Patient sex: F
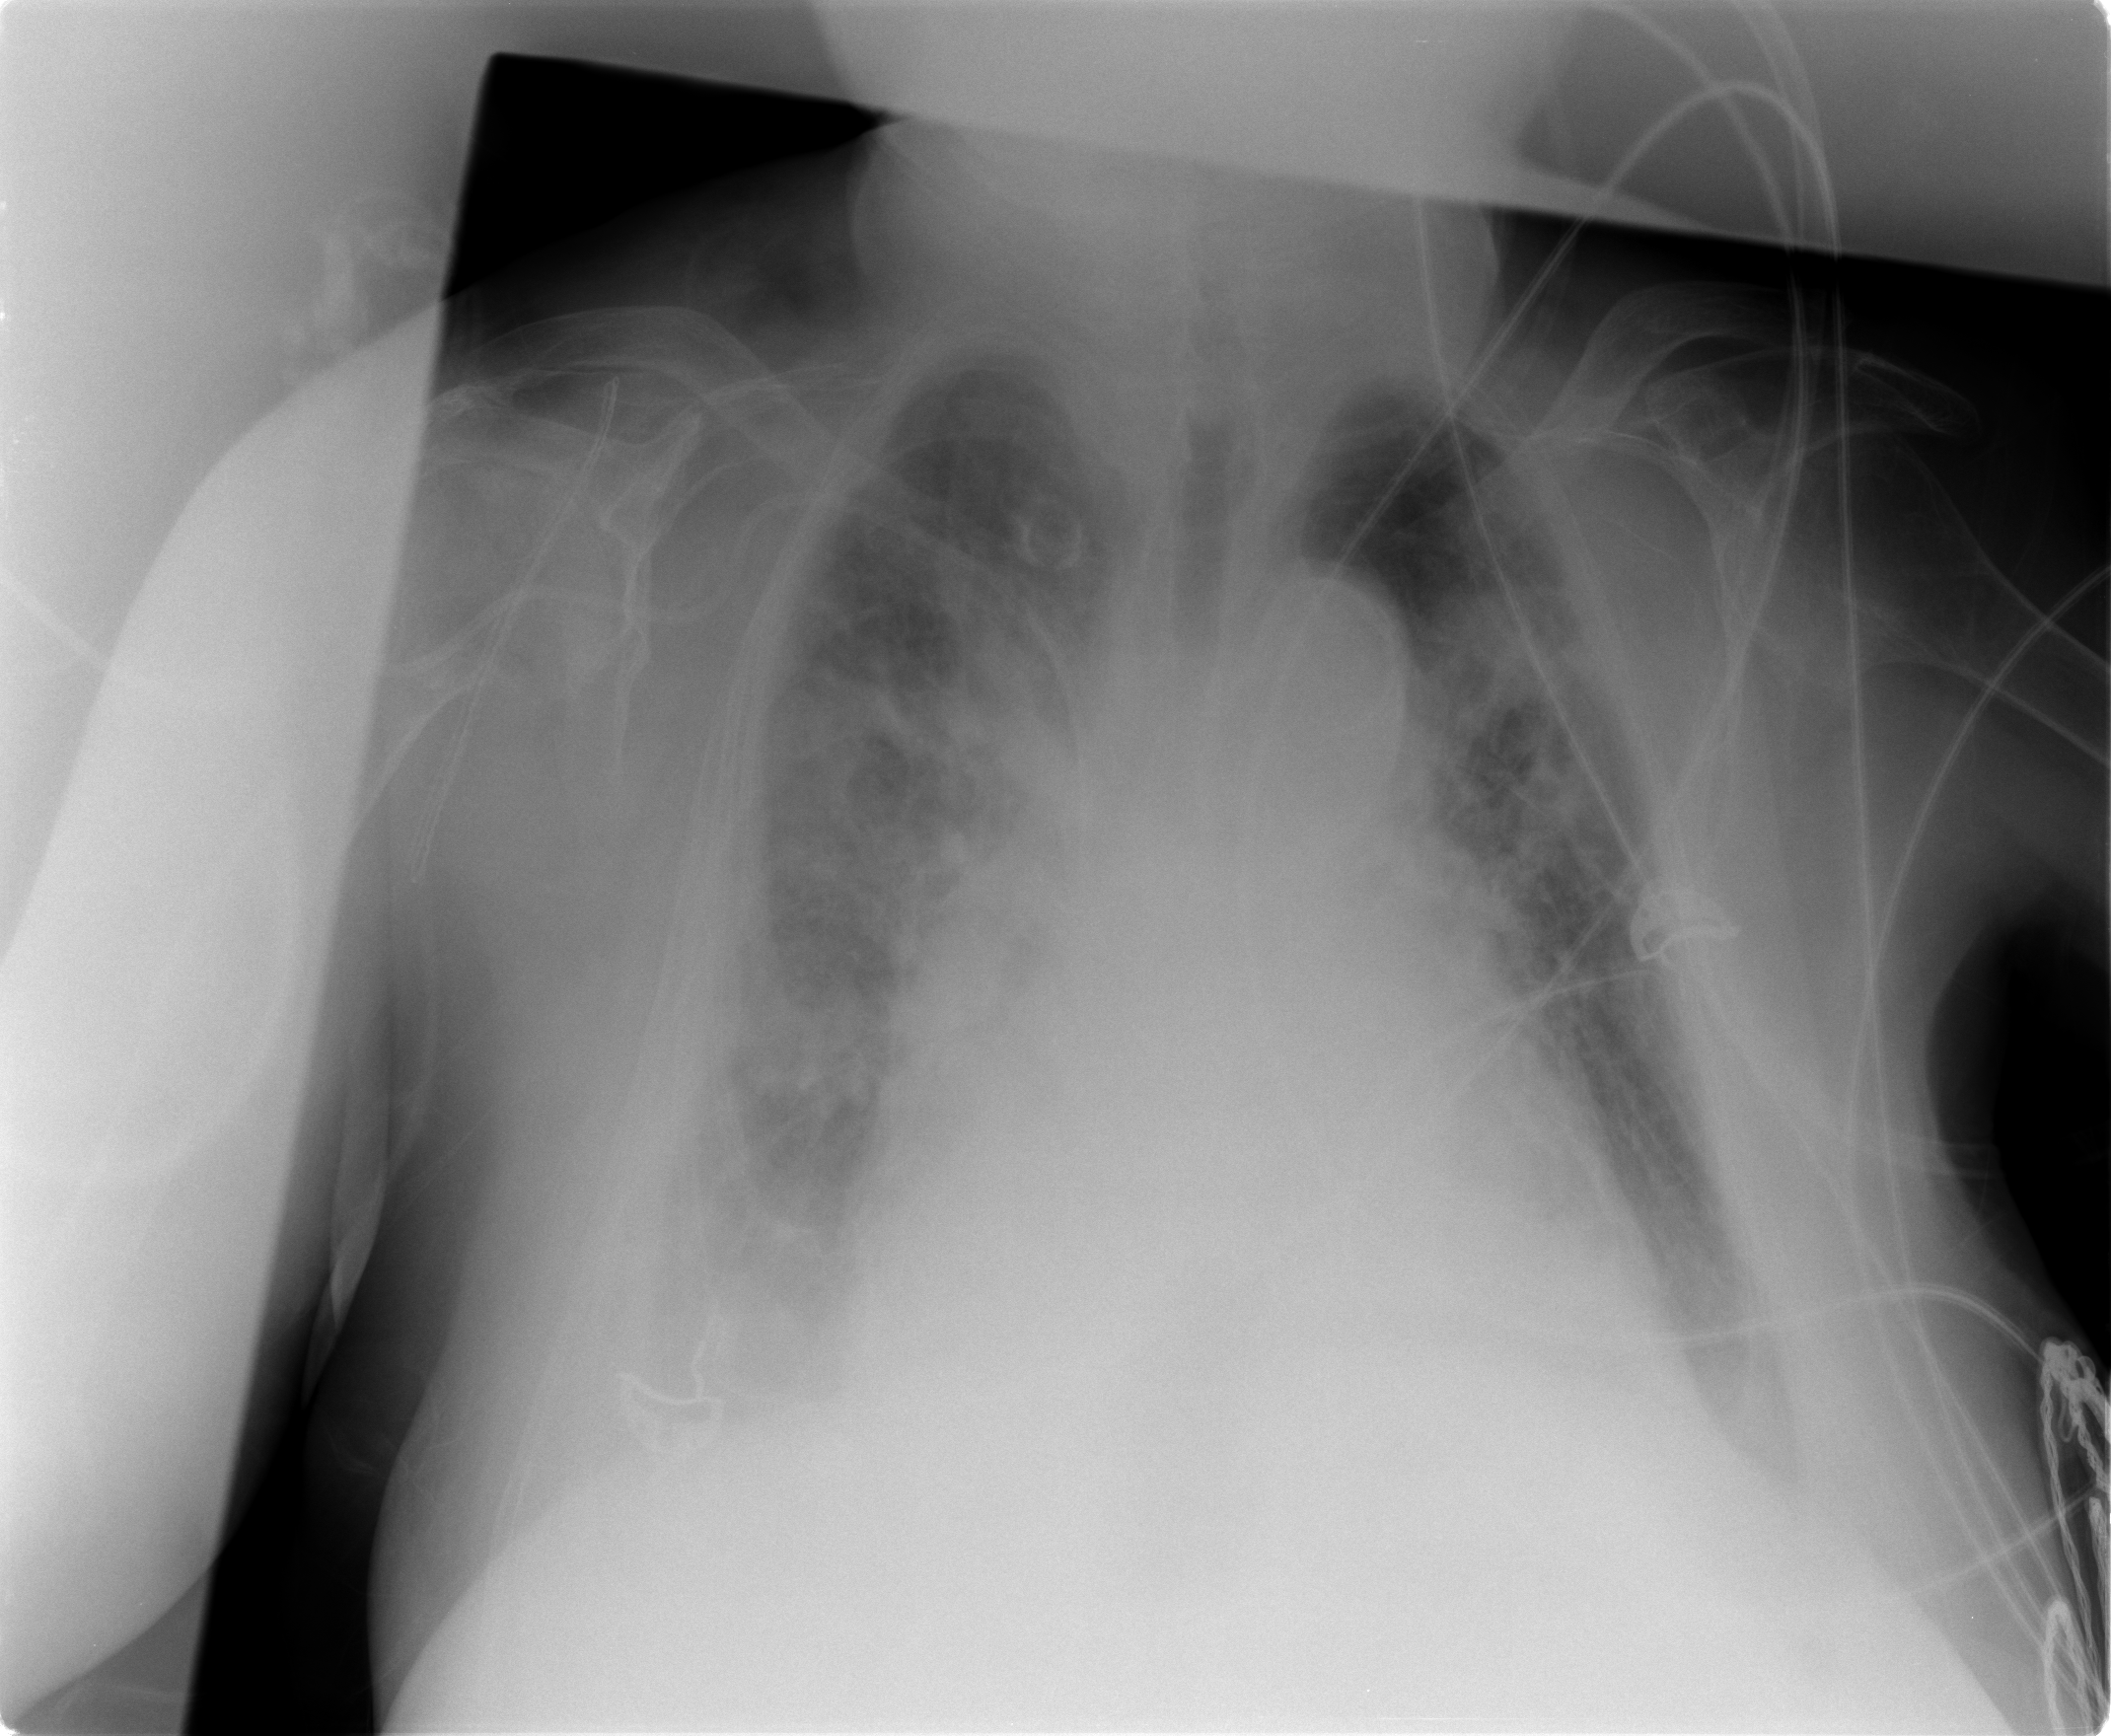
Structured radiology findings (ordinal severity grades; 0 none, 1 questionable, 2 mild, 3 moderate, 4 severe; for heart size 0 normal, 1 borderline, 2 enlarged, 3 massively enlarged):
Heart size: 2
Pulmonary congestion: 2
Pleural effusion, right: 3
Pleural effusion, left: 2
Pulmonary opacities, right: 2
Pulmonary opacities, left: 2
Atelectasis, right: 3
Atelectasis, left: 2